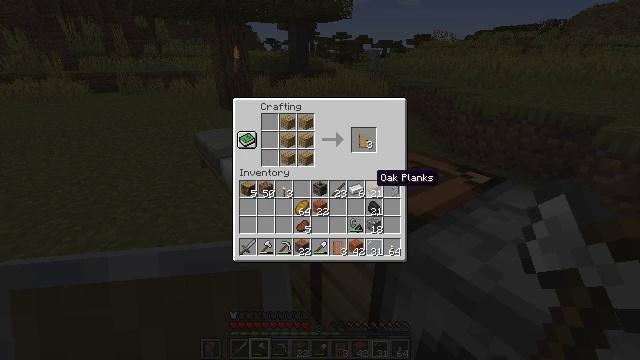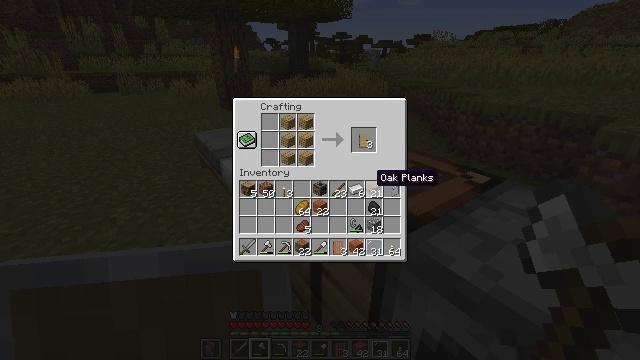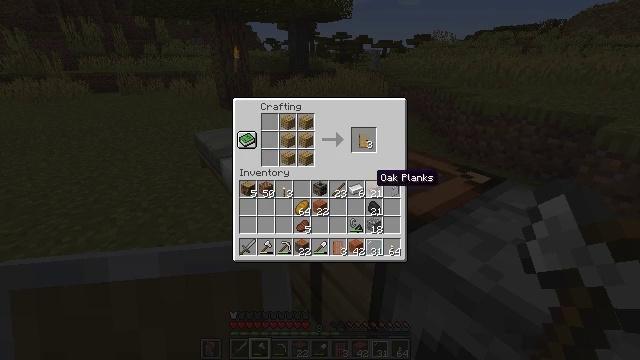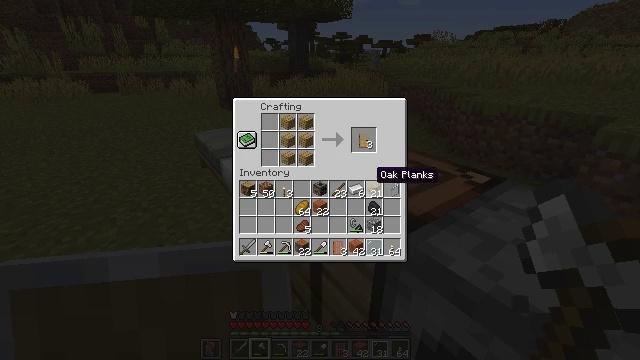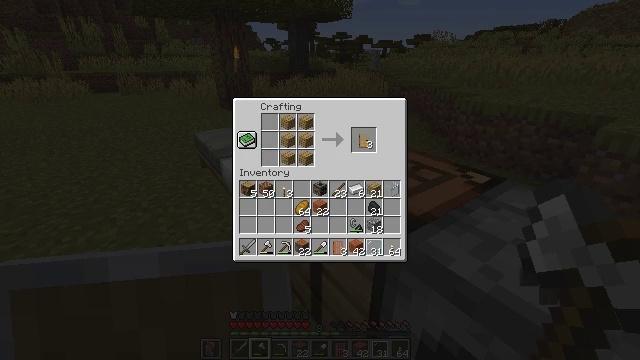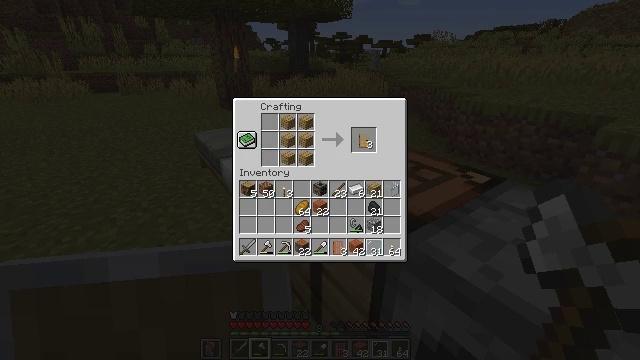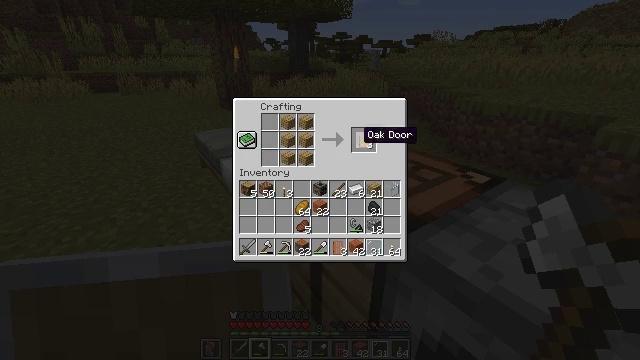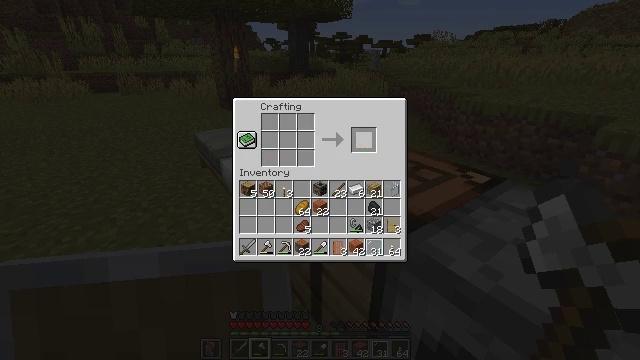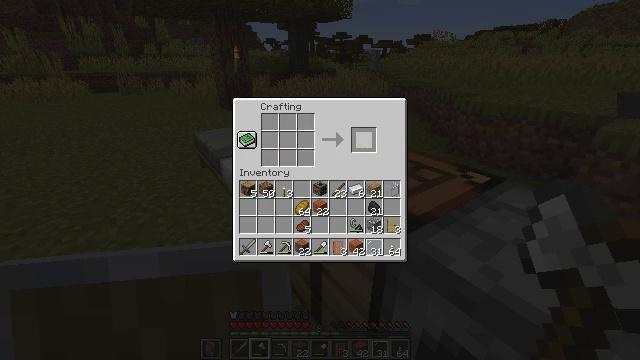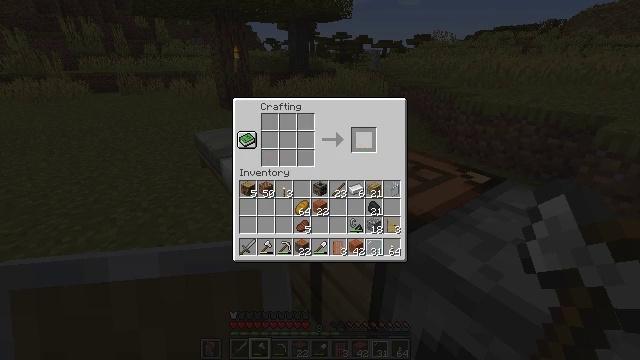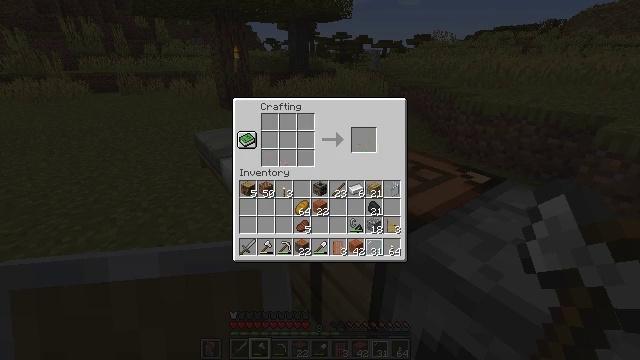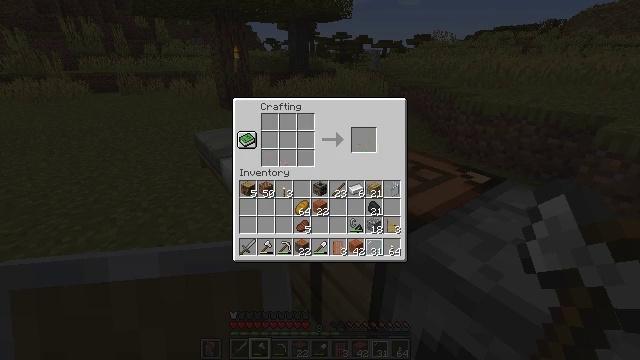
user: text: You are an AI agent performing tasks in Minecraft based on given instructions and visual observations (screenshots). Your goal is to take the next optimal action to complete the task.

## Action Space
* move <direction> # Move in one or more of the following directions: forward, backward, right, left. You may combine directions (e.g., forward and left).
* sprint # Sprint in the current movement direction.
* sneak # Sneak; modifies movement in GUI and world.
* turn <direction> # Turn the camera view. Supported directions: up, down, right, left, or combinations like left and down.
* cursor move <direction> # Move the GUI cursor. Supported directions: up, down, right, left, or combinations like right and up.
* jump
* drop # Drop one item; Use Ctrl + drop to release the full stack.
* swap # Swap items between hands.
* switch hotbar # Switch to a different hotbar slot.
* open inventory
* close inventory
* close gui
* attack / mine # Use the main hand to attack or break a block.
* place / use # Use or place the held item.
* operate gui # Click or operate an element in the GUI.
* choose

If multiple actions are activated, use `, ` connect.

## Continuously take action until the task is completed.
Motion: motion action
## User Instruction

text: Make an oak door using the crafting table.
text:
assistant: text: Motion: no_op
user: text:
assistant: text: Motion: no_op
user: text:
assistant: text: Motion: no_op
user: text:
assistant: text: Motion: cursor move up
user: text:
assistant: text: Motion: sneak, cursor move up
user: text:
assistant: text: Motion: sneak, cursor move up
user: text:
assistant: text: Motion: sneak, operate gui
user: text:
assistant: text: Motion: sneak, operate gui
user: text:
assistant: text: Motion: sneak, operate gui
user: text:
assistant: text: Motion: sneak, cursor move down
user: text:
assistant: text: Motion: sneak, cursor move down
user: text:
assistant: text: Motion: sneak